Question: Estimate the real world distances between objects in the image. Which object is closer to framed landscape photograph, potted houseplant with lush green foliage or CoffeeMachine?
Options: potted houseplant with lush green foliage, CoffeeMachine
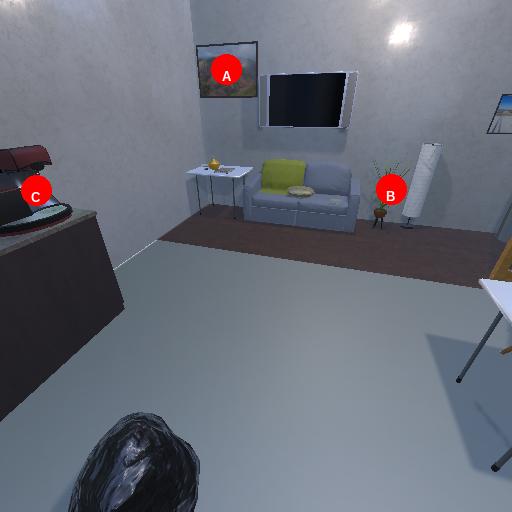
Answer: potted houseplant with lush green foliage